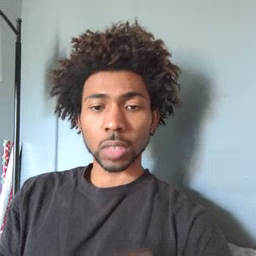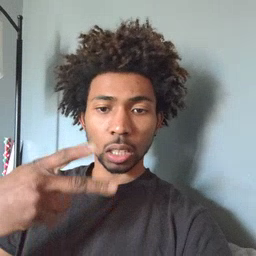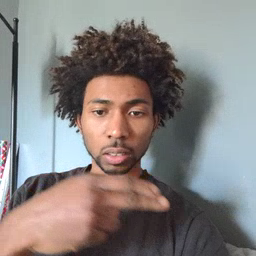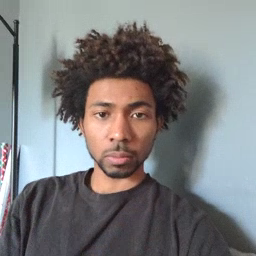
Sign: cut